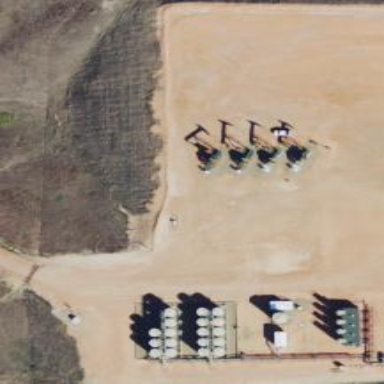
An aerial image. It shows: Petroleum well.